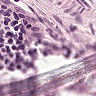
Metastatic tissue present: no